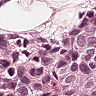
Metastatic tissue present: yes